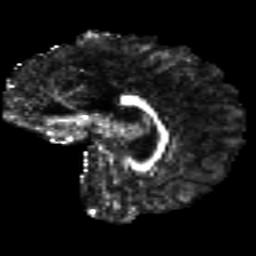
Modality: FA
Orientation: sagittal
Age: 21
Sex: male
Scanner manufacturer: siemens
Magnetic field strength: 3 T
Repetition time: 8.8 s
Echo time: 0.085 s